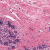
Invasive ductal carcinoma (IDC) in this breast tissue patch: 0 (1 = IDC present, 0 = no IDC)